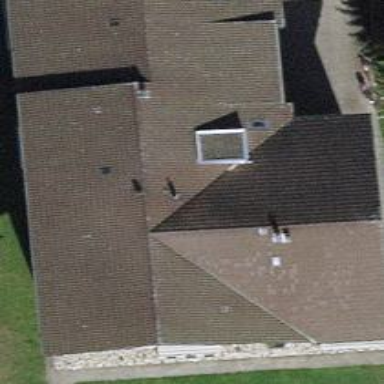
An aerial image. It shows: Building with tile roof.